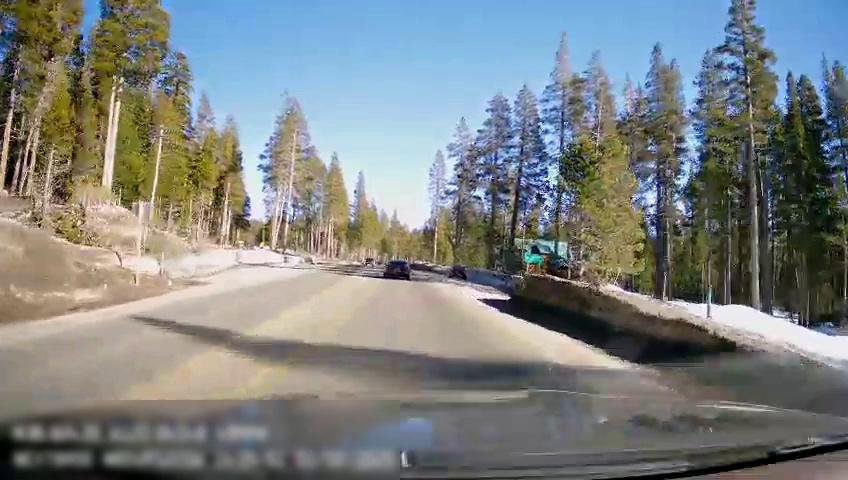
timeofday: Day
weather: Snowy
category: Drivable Space
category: Vehicles | Car
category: Traffic | Signs